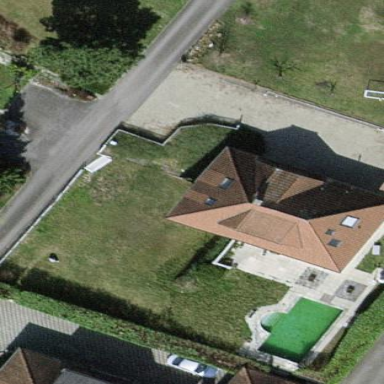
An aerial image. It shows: Detached building with hipped roof shape.